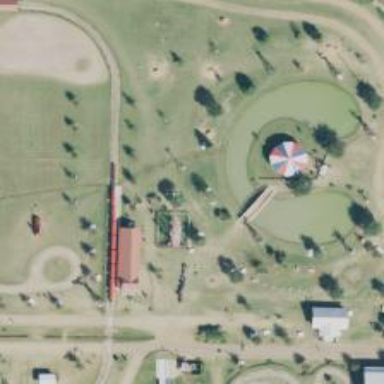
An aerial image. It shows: Big wheel attraction.